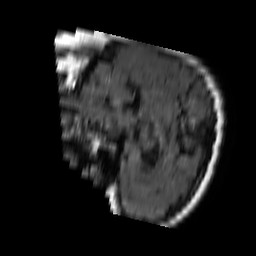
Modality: FLAIR
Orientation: sagittal
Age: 52
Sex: female
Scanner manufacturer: philips
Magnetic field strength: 1.5 T
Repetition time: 6 s
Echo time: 0.12 s